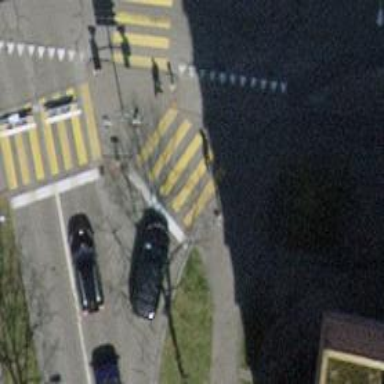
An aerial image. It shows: Crossing with traffic signals and central island.